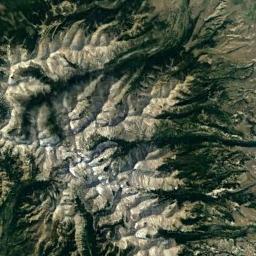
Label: mountain